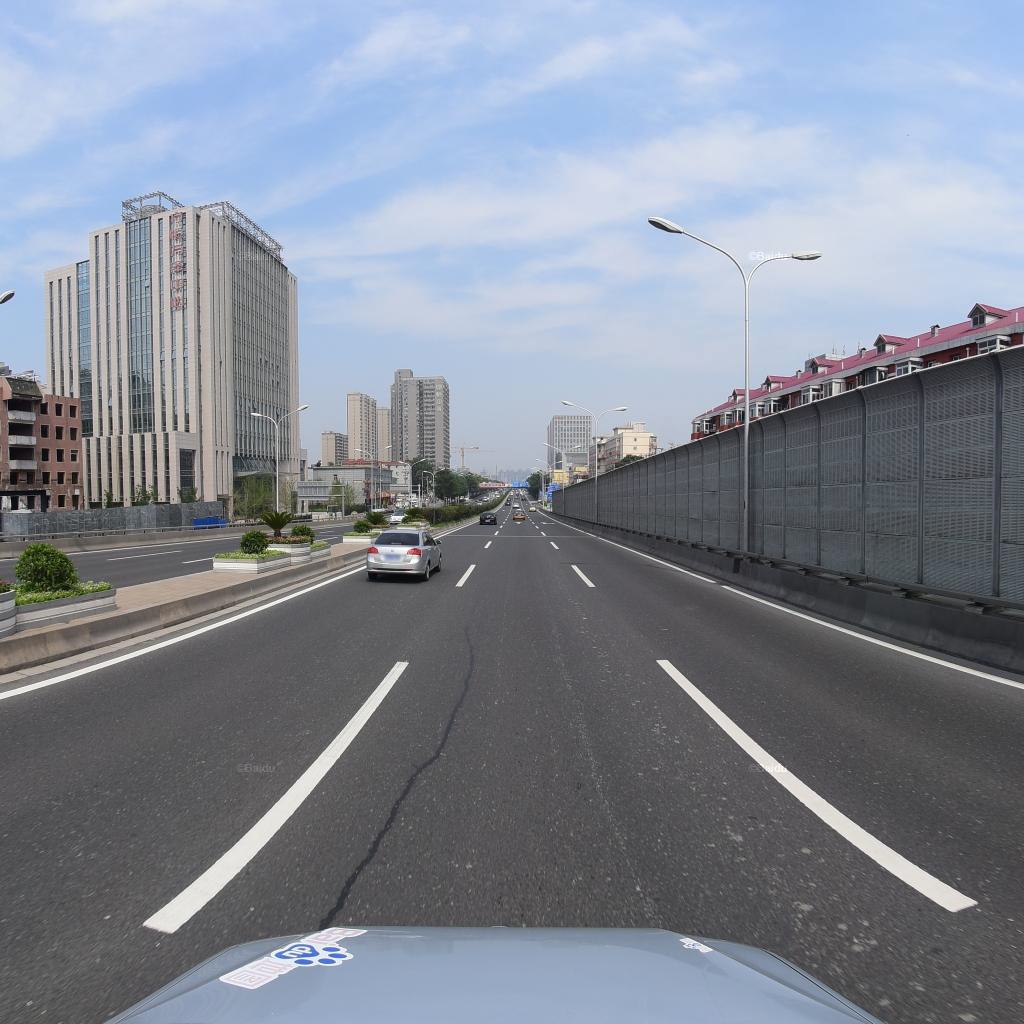
Region: Fengtai
Road damage annotations: longitudinal patch